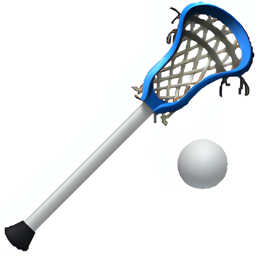
Name: lacrosse stick and ball
Emoji: 🥍
Group: Activities
Sub-group: sport